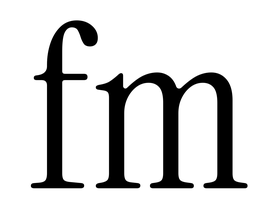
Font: InstrumentSerif-Regular